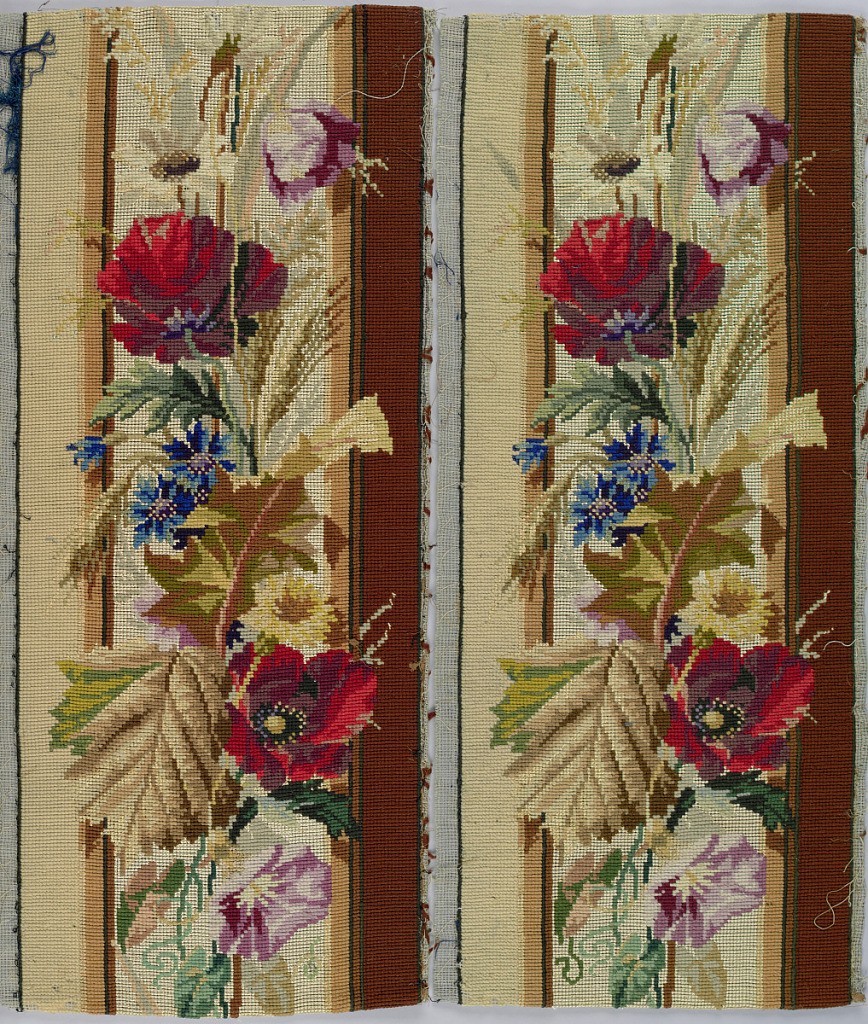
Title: Panels
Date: mid-19th century
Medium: linen, wool, silk Technique: embroidery using counted stitches on plain weave
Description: Two needlepoint panels, each with the same pattern, comprised of a vertical arrangement of semi-naturalistic flowers and leaves in multi-colored wool on a beige silk background. Plain rust-brown band on right and plain tan band on left.